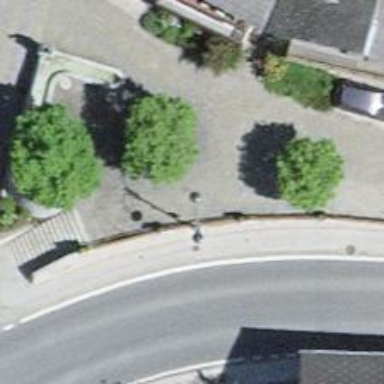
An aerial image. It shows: Footway with sett surface.